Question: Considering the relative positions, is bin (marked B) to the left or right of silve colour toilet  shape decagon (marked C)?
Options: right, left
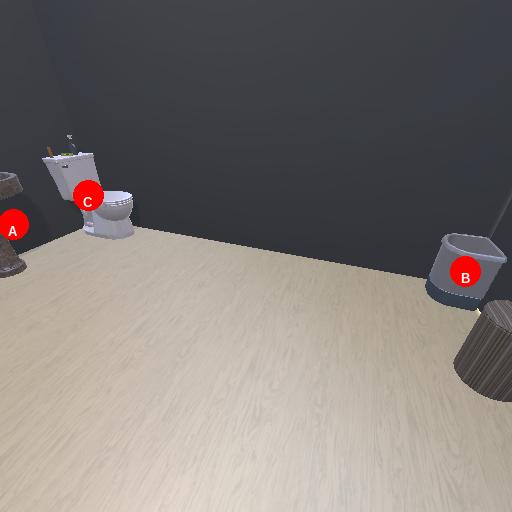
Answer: right